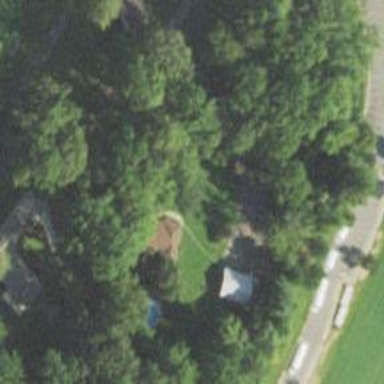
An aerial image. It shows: Driveway leading to service road.